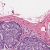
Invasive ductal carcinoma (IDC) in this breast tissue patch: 1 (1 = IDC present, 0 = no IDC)